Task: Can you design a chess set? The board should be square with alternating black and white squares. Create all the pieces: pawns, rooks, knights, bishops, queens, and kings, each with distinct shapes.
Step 5104:
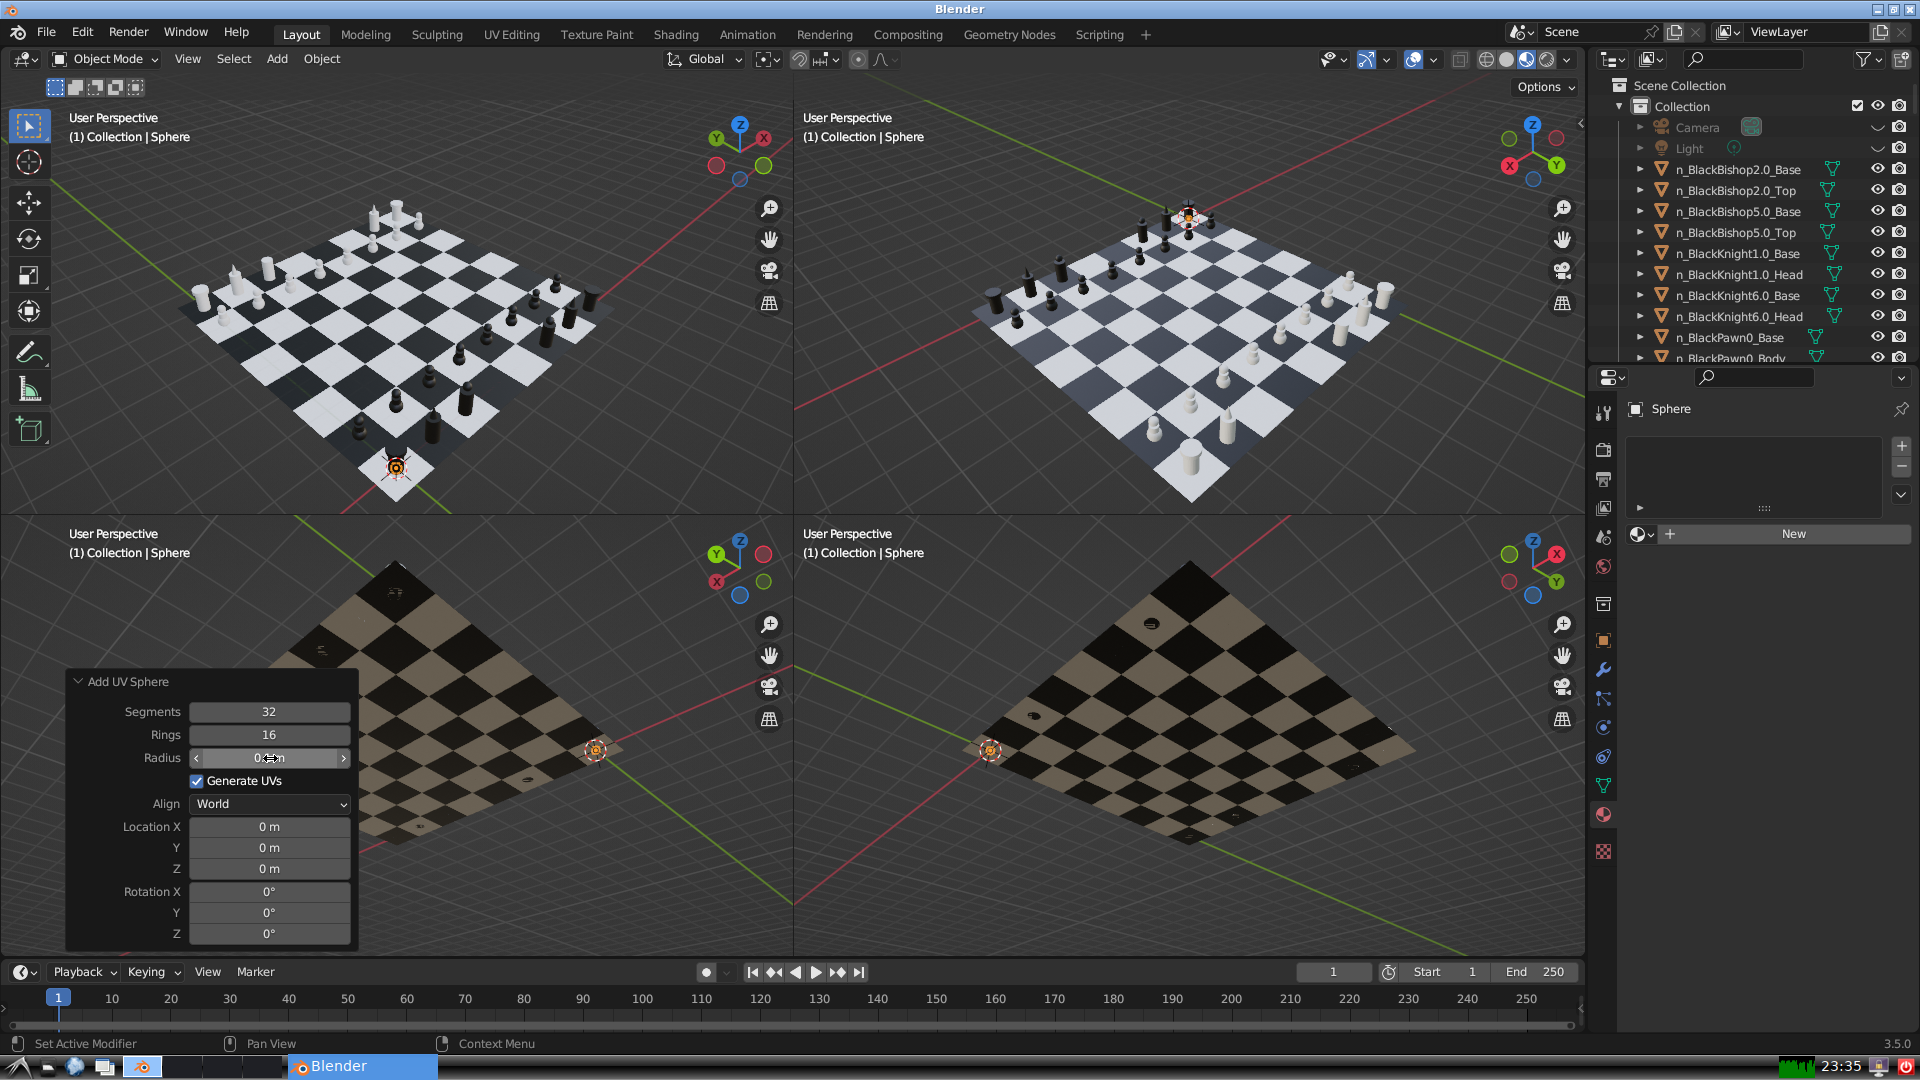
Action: click: no